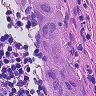
Metastatic tissue present: yes